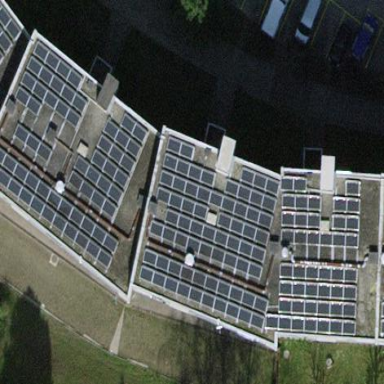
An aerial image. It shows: Solar photovoltaic panel generator placed on roof.